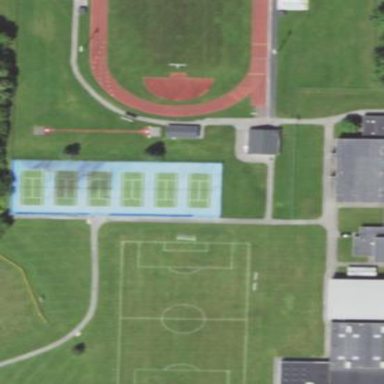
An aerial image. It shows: Multi-sport pitch for leisure and various sports activities.